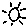
Label: sun